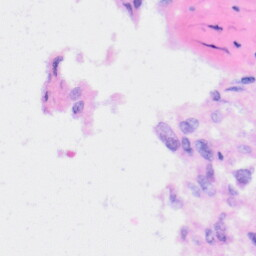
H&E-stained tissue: Liver